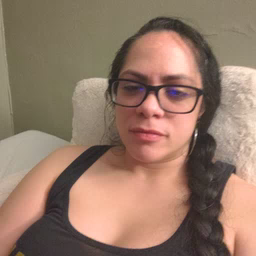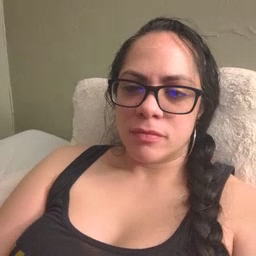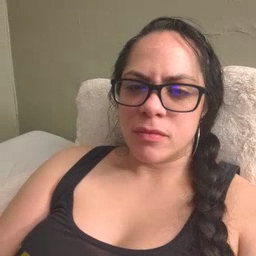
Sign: think